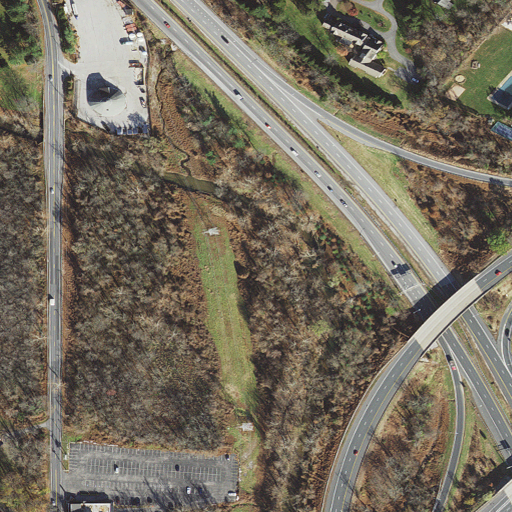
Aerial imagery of valley in Maryland named Green Spring Valley containing deciduous forest, open development, medium intensity development, low intensity development, woody wetlands, high intensity development, pasture, evergreen forest, and mixed forest